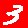
Digit: 3